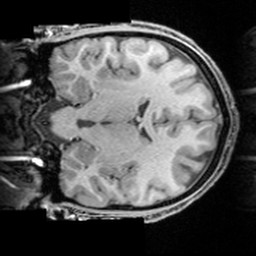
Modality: T1w
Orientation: coronal
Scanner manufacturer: siemens
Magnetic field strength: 3 T
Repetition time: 1.63 s
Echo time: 0.00311 s